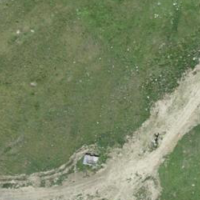
EUNIS habitat code: 26
Species observed at this site:
Arnica montana
Geum montanum